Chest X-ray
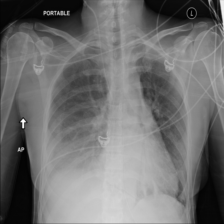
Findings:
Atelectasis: positive
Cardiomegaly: negative
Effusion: negative
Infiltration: negative
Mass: negative
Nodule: negative
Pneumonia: negative
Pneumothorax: negative
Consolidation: positive
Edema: negative
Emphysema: negative
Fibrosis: negative
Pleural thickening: negative
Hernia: negative